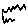
Label: zigzag